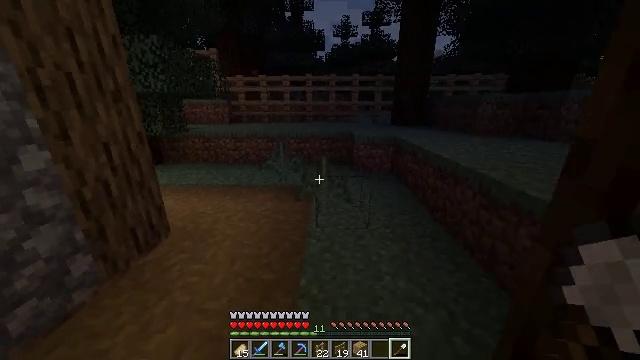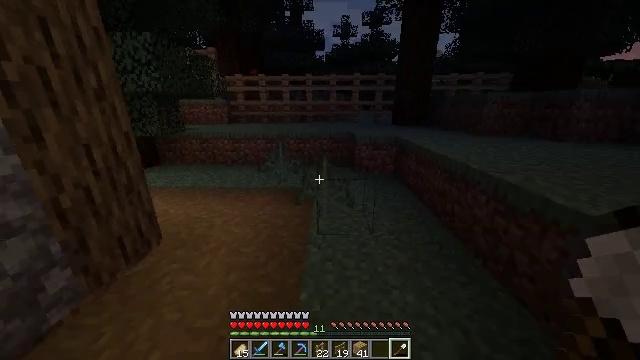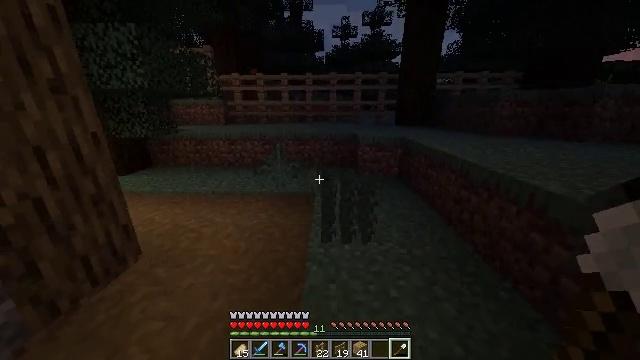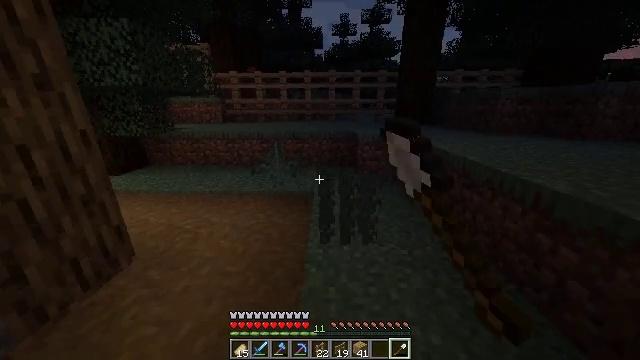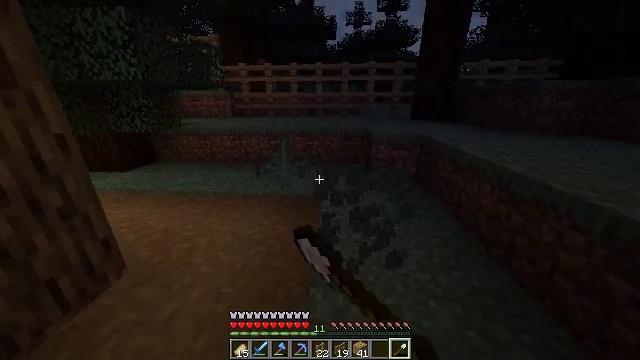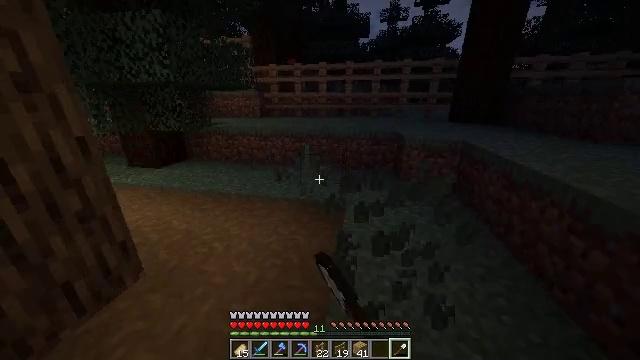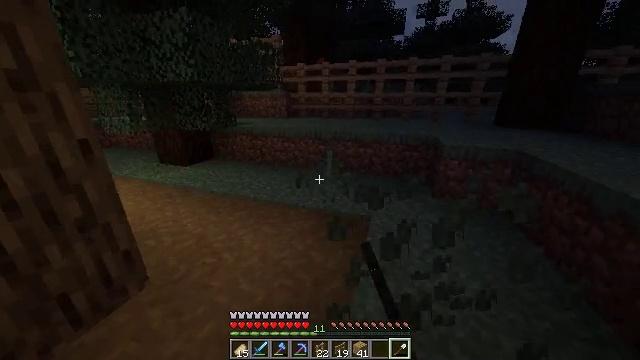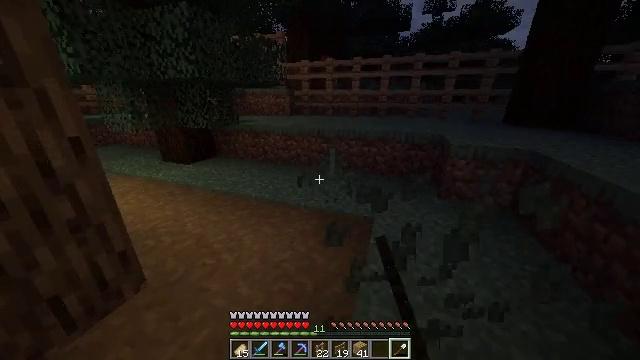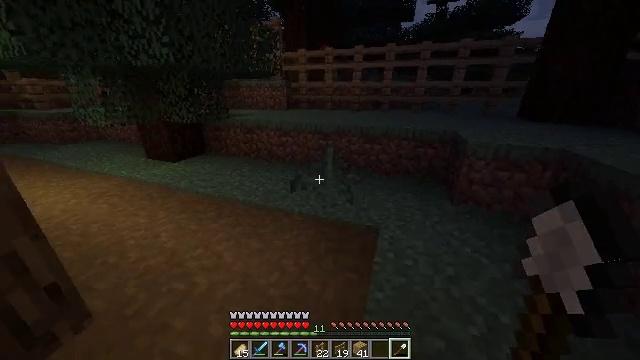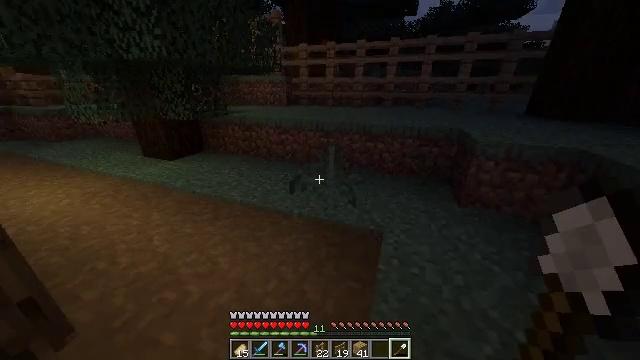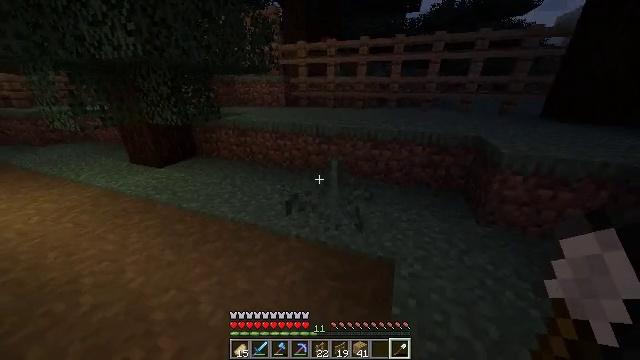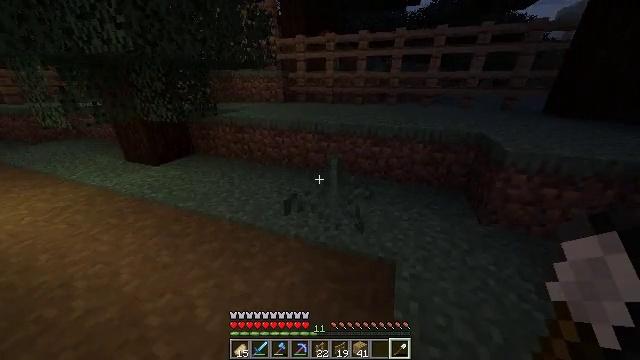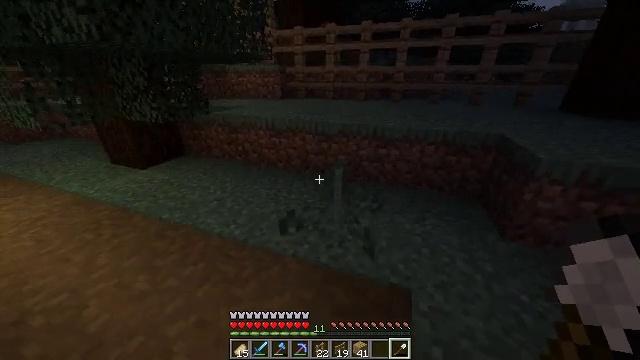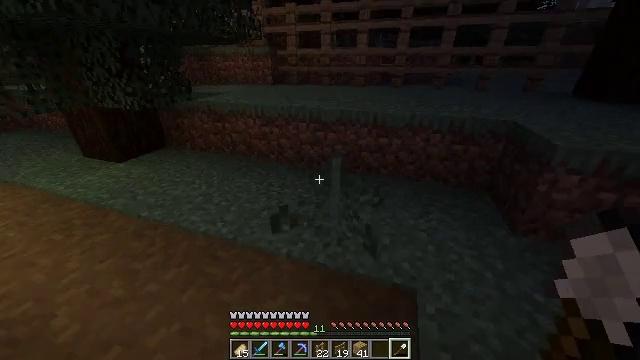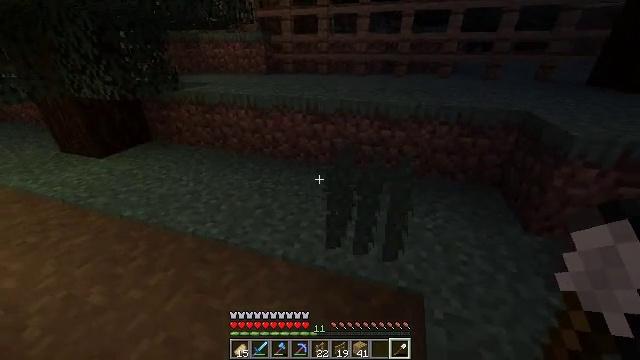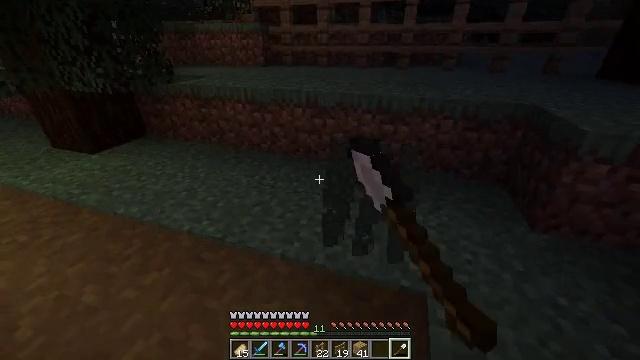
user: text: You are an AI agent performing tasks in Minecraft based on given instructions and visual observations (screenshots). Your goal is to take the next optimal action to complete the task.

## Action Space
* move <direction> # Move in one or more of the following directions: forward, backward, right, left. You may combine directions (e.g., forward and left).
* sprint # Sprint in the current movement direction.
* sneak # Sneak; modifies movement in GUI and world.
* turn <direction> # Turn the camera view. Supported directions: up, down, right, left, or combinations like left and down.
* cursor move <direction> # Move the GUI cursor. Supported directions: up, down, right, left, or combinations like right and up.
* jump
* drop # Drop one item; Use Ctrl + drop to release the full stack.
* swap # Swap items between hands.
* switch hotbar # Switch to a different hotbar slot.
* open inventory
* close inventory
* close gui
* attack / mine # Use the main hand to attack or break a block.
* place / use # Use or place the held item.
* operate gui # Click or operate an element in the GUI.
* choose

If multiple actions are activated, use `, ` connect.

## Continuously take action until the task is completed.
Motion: motion action
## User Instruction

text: Harvest some fern.
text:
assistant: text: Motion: move forward
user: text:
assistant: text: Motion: move forward, attack / mine
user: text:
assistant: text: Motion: move forward, attack / mine
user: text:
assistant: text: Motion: move forward, turn left and down
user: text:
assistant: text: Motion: move forward, turn left
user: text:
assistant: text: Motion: move forward, turn left
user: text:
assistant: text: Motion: move forward, turn left
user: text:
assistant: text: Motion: move forward, sprint, turn down
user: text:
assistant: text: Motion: move forward, sprint
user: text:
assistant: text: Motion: move forward, sprint
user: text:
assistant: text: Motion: move forward, turn down
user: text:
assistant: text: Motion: turn down
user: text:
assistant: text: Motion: turn right and down
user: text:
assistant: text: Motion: attack / mine
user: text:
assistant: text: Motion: attack / mine
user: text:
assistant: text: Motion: turn down, attack / mine
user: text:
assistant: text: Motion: turn down
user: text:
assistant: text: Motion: move forward, turn left and down
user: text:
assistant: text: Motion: no_op